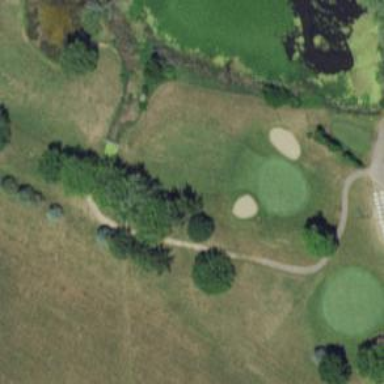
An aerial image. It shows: Service road used as golf cart path.